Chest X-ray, PA view. Patient: 50 years old, sex F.
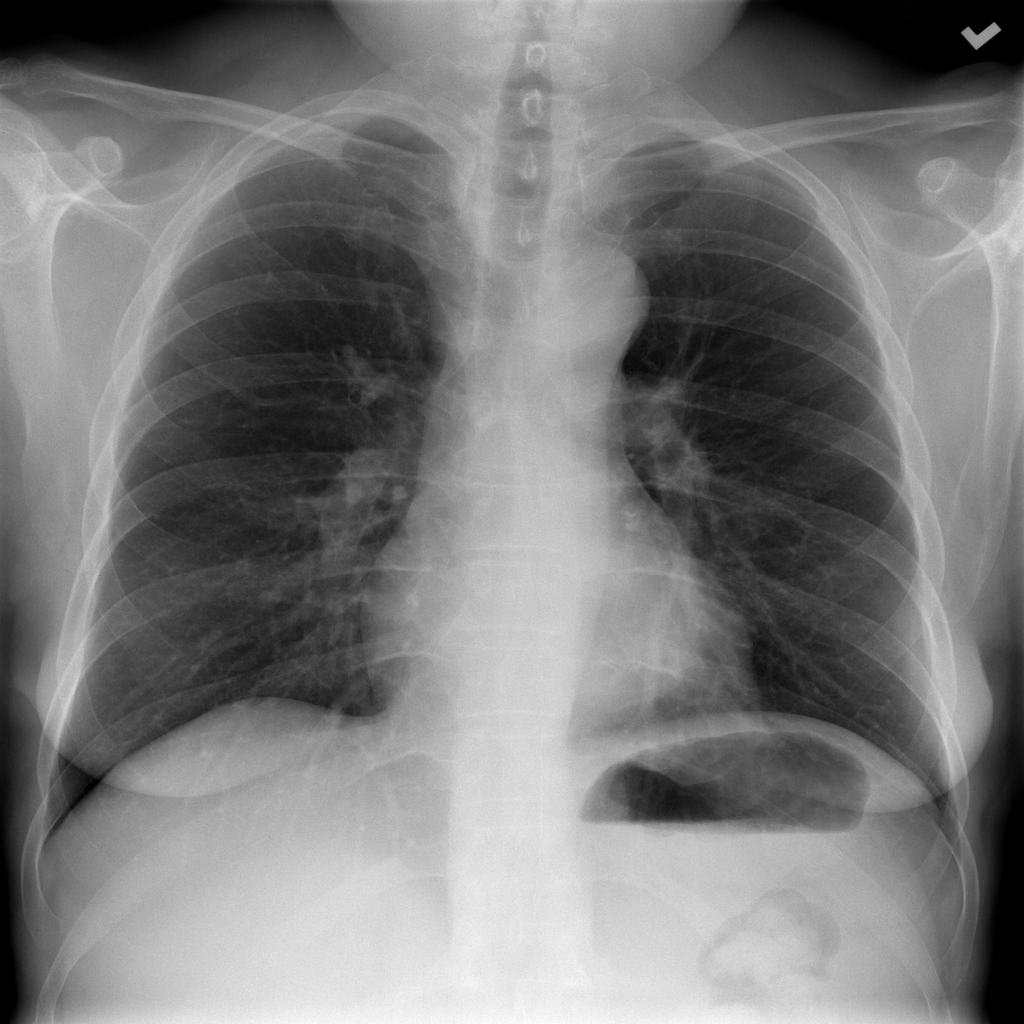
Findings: Pleural_Thickening